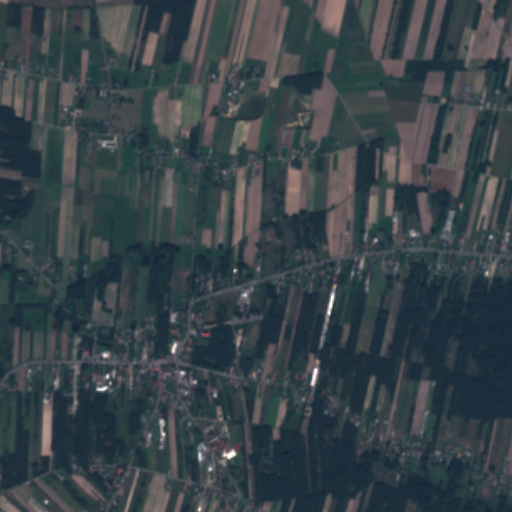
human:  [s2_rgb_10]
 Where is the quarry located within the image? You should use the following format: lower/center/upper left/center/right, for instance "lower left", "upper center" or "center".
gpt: The quarry is located in the upper center of the image.
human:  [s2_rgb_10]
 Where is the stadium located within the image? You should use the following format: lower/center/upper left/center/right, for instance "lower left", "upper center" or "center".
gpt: The stadium is located in the lower center of the image.
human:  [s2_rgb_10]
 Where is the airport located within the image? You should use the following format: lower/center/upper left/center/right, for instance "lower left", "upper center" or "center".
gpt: There is no airport in the image.